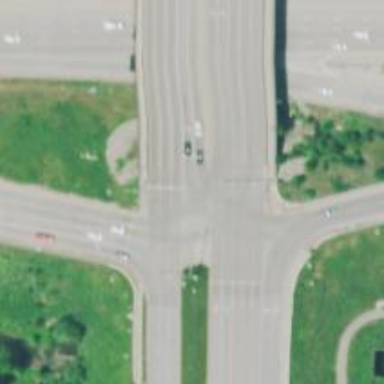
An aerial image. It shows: Primary highway crossing over bridge.